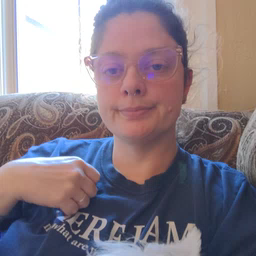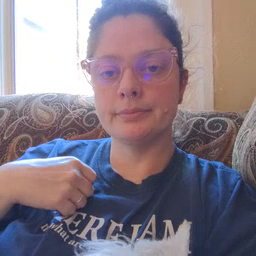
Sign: high